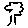
Label: tree